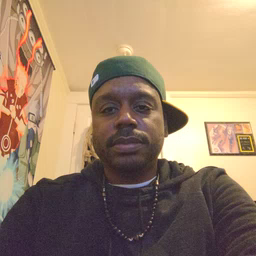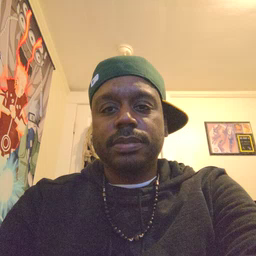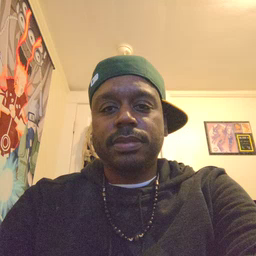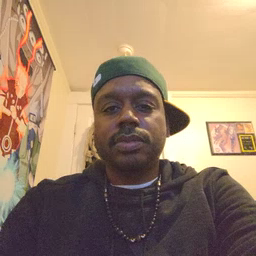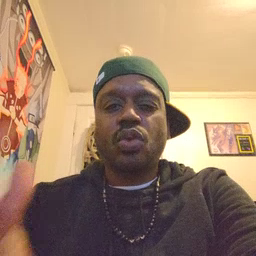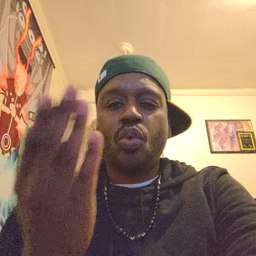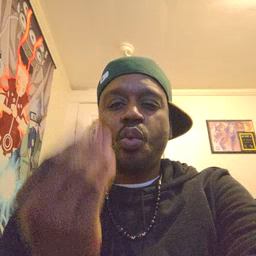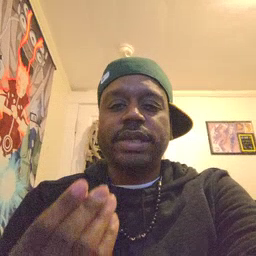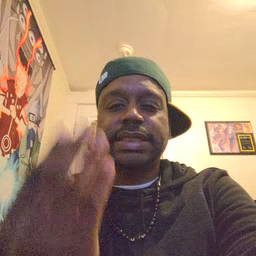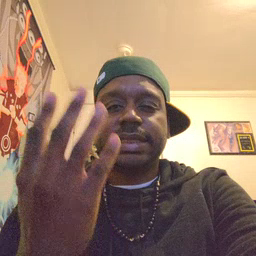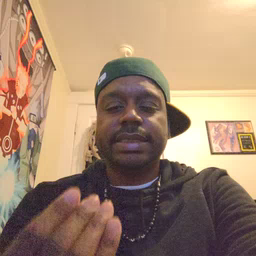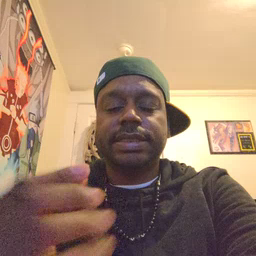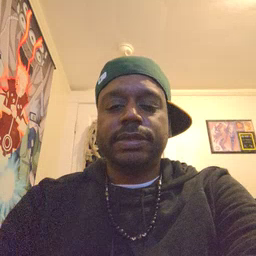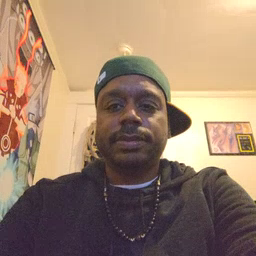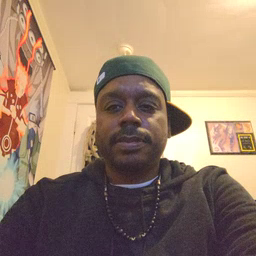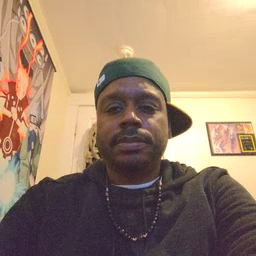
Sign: wet